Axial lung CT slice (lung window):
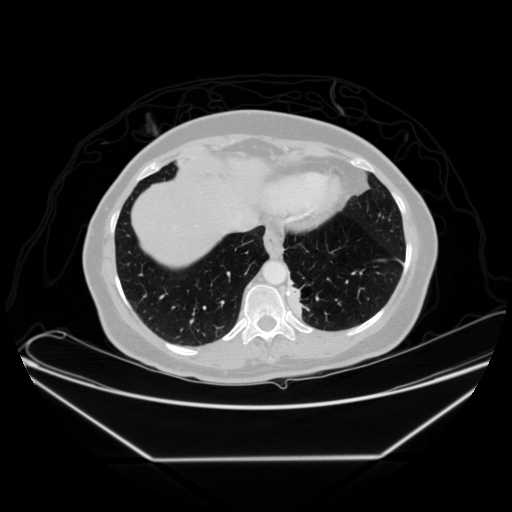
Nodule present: no